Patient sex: M
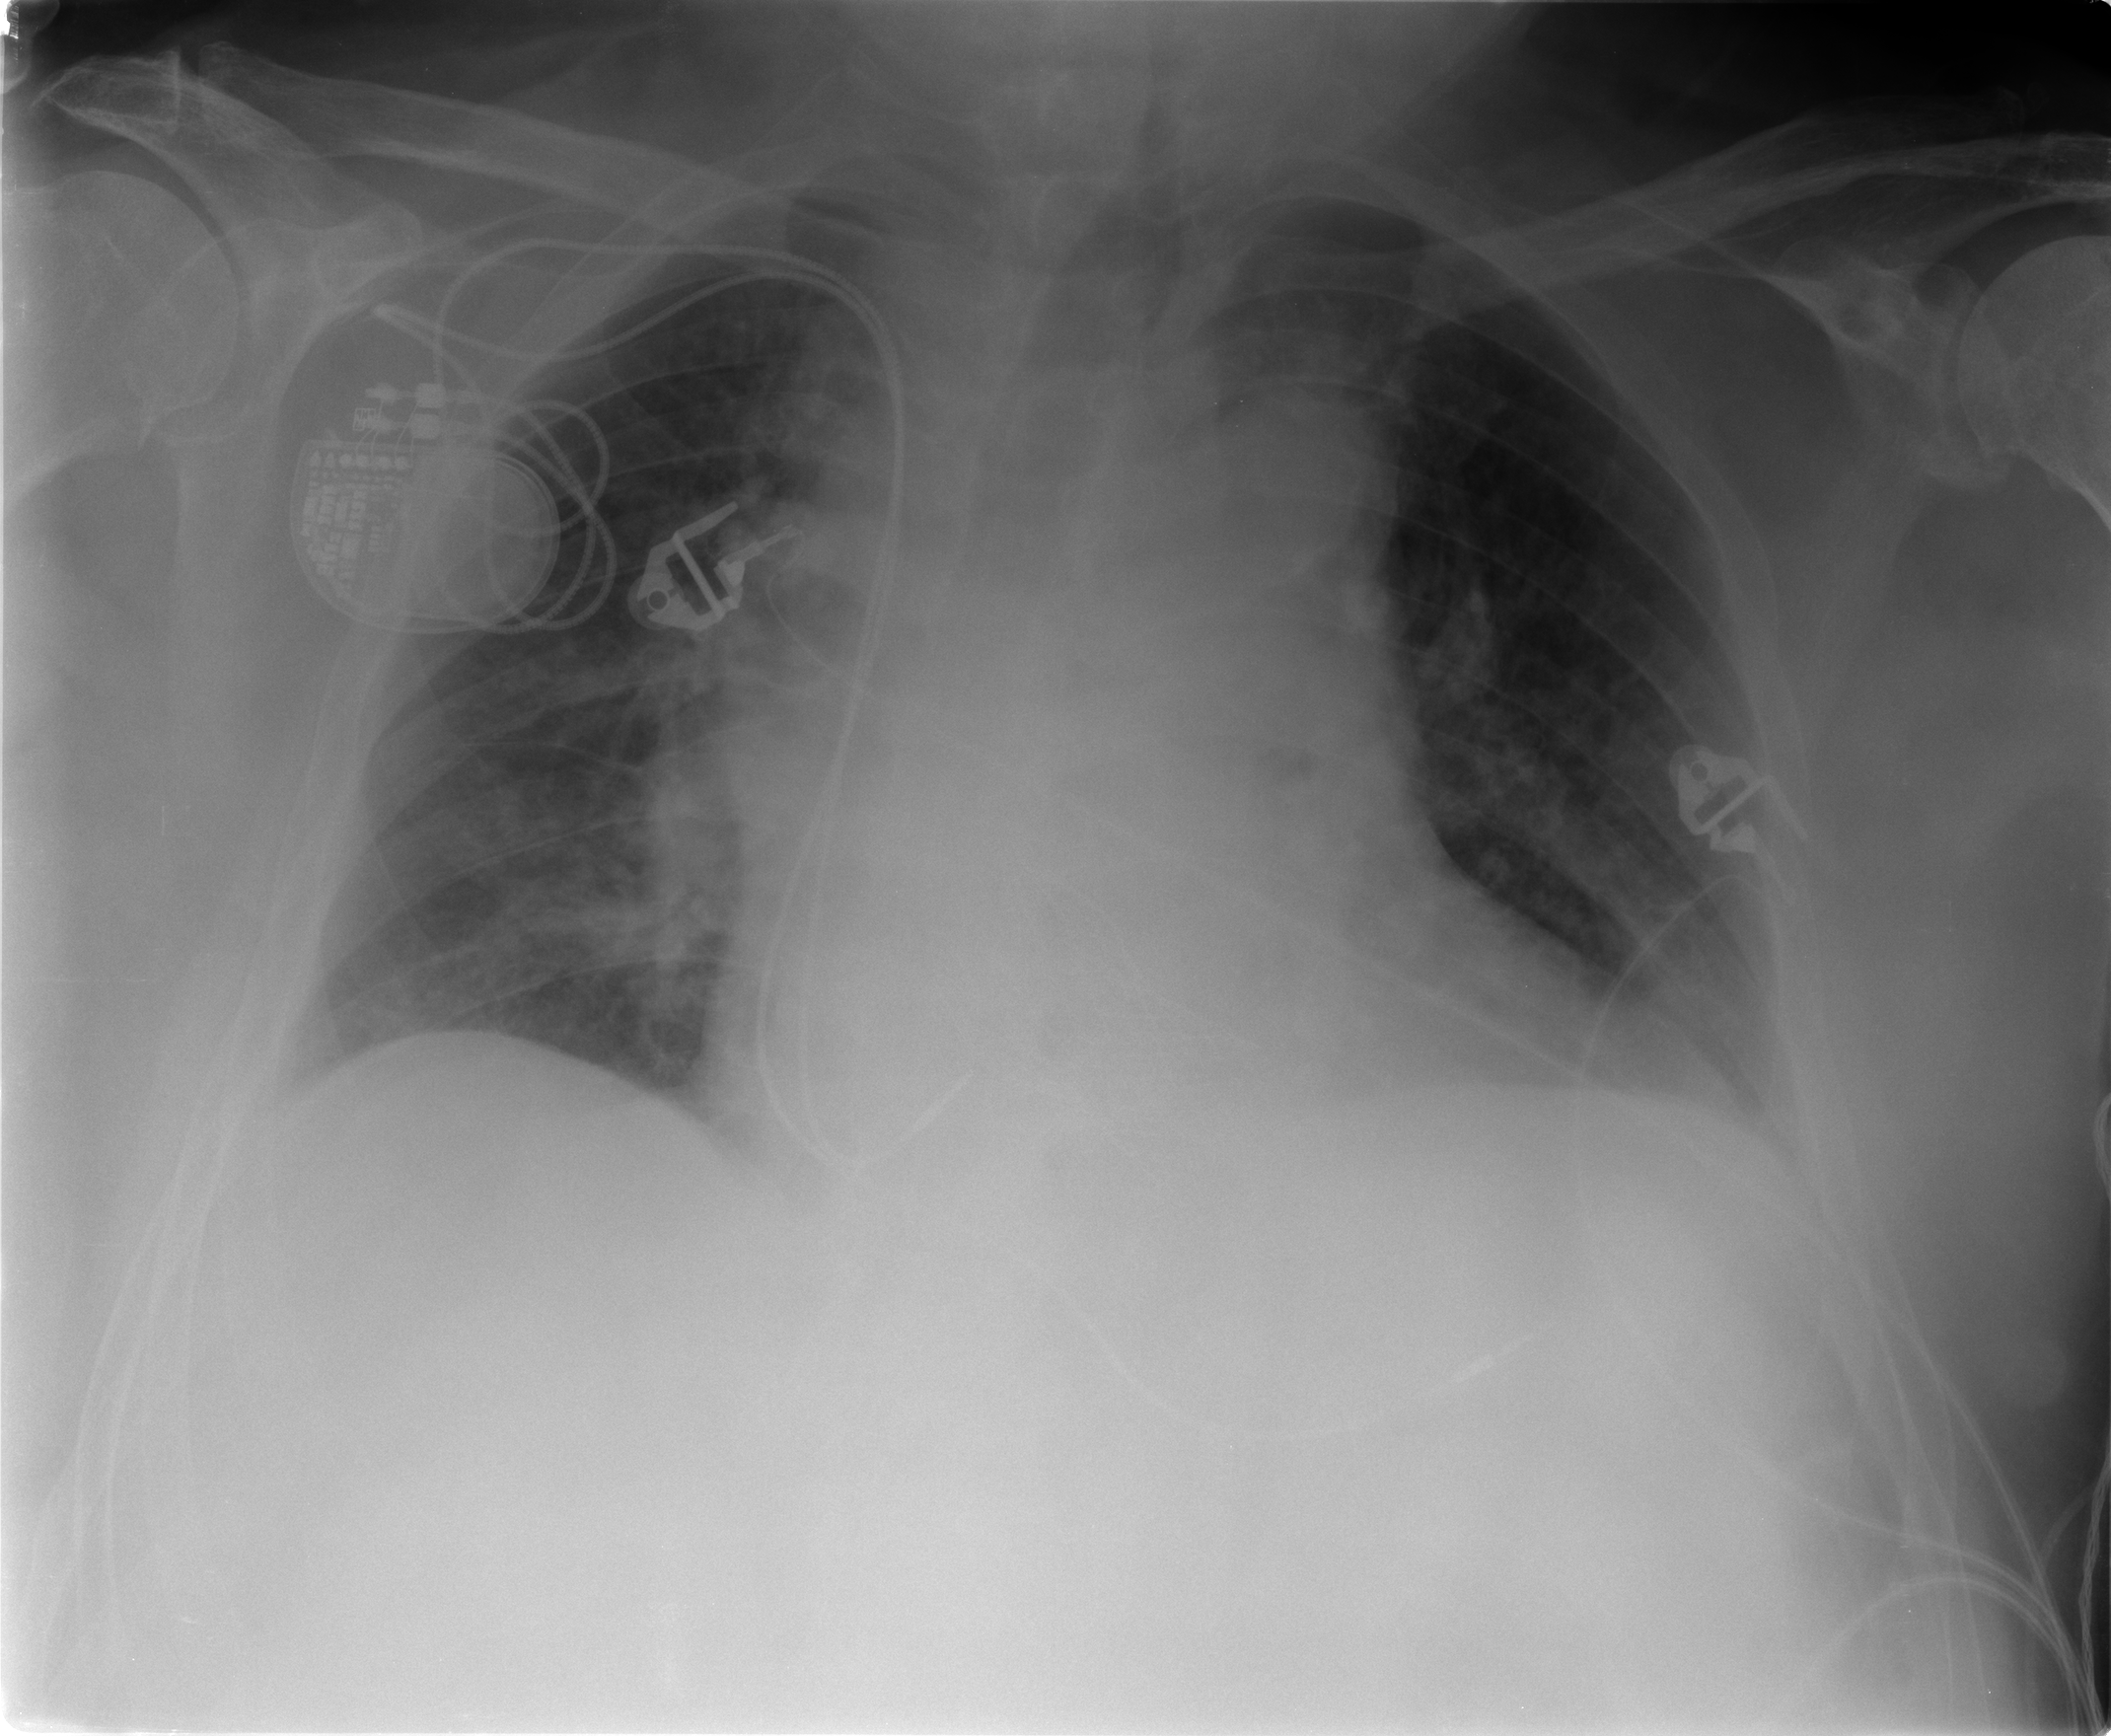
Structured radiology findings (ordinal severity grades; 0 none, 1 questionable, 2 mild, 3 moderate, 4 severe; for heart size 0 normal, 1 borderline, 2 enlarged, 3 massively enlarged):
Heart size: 2
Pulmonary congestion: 1
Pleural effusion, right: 0
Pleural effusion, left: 0
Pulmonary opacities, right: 0
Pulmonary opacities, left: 0
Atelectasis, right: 0
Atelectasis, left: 2